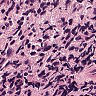
Metastatic tissue present: yes